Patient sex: F
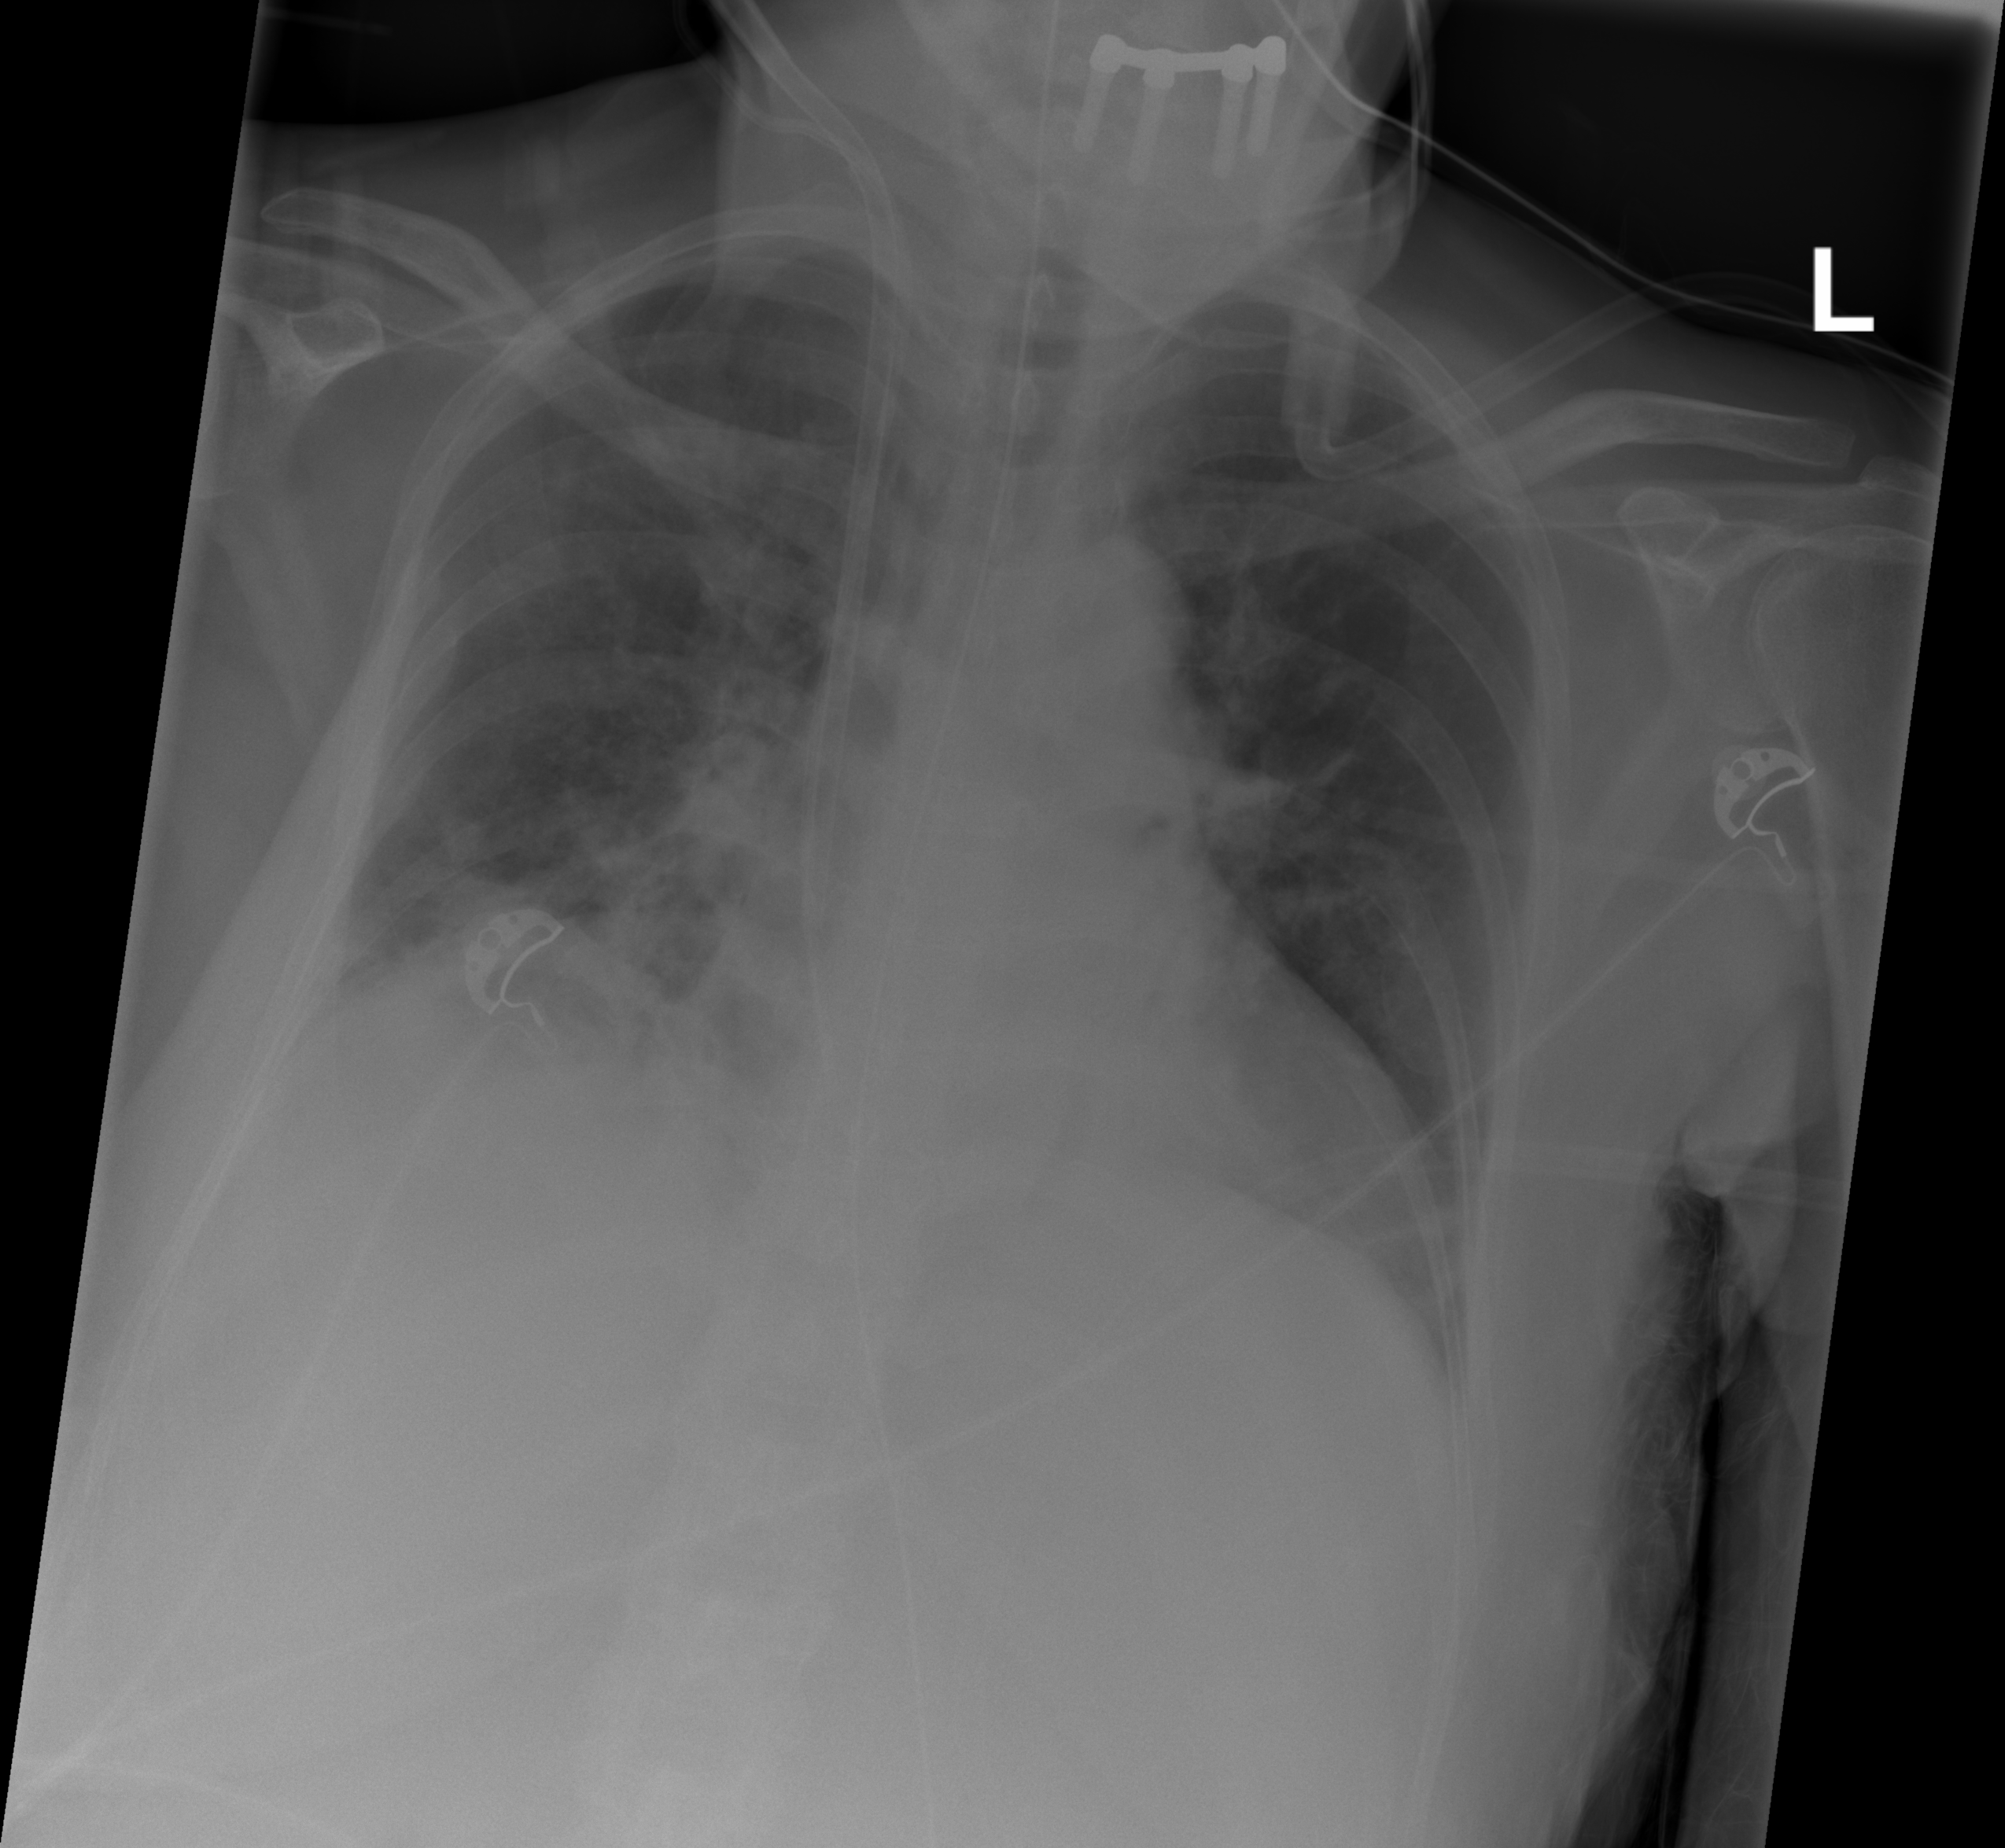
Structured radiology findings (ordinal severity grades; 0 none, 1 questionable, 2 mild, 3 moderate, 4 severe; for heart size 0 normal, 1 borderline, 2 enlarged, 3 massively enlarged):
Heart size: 2
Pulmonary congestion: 0
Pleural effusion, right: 0
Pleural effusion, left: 2
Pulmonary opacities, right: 2
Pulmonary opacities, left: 2
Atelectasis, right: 2
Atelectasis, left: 0